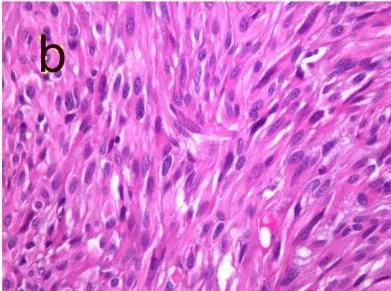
Histopathological findings of the jejunal stromal tumor. (b) Elongated cells with blunt-ended cigar-shaped nuclei (HEx400).
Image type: pathology (h&e)